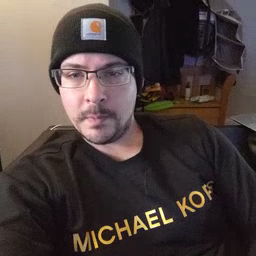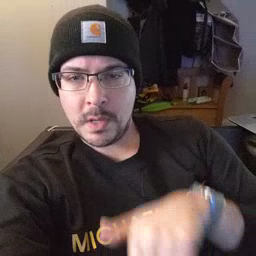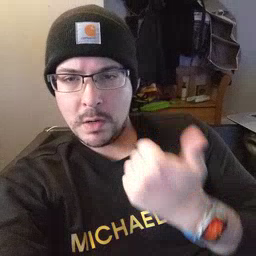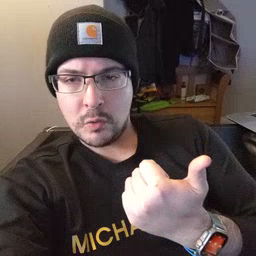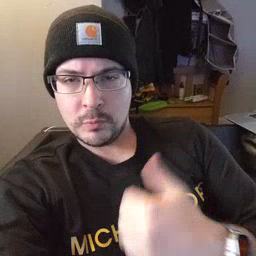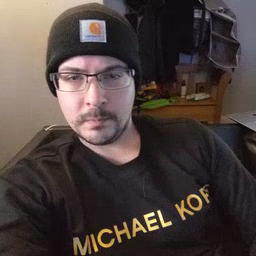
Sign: another